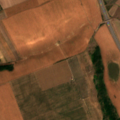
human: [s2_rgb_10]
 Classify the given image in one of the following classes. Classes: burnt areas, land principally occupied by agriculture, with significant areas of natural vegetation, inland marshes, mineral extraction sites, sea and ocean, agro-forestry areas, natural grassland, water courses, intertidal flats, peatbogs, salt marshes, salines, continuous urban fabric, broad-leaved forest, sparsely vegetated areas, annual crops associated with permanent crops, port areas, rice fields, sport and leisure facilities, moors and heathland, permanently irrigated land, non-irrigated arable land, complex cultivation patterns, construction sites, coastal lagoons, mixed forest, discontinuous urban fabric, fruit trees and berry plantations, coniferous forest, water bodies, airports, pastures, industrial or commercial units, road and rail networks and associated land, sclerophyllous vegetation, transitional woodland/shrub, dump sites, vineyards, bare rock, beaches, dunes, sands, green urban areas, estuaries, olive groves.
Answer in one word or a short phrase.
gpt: non-irrigated arable land, transitional woodland/shrub